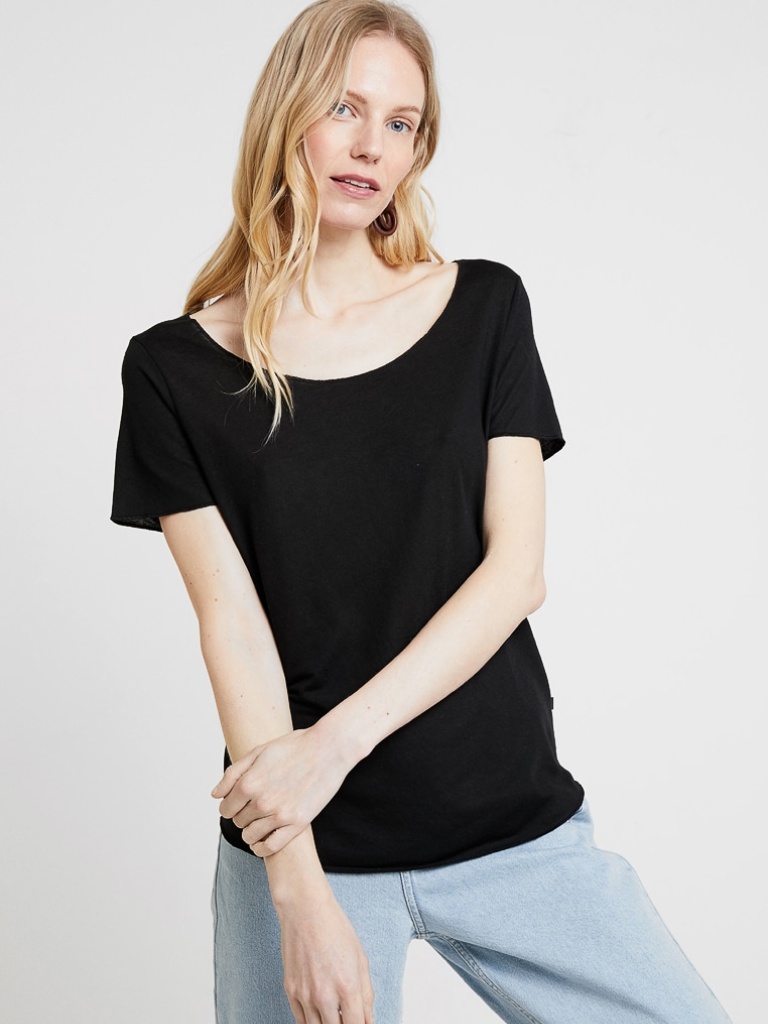
cotton relaxed short sleeve hip length Untucked crew t-shirt